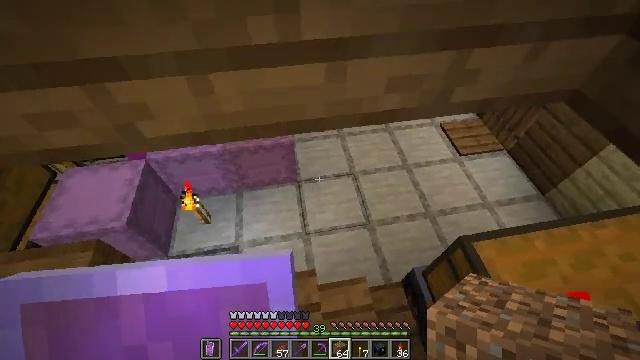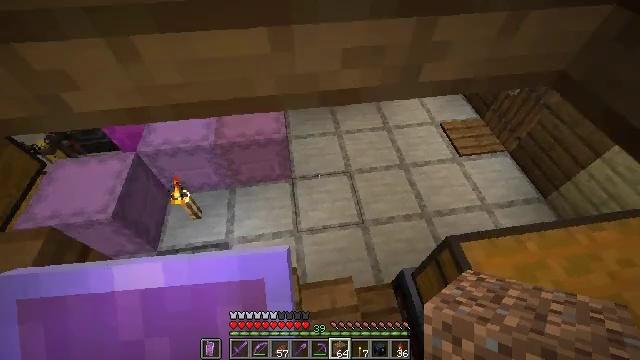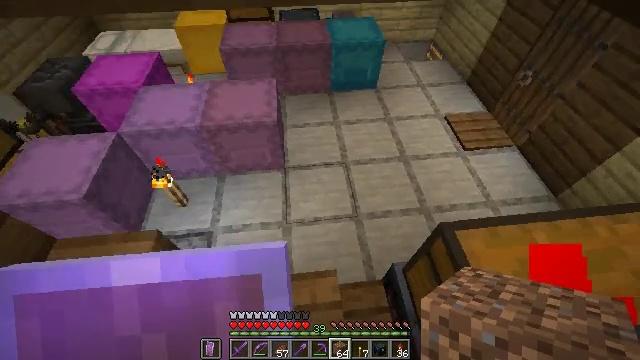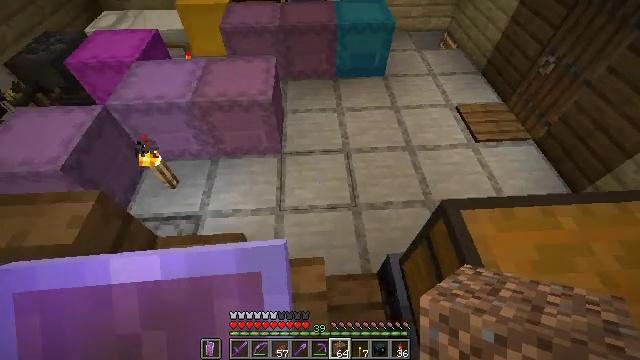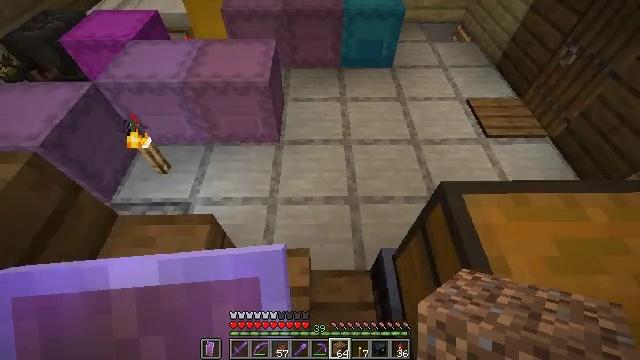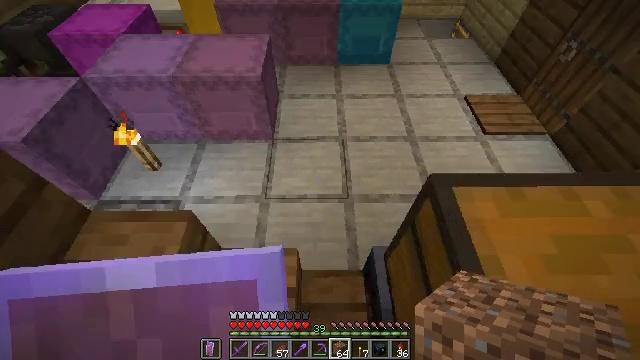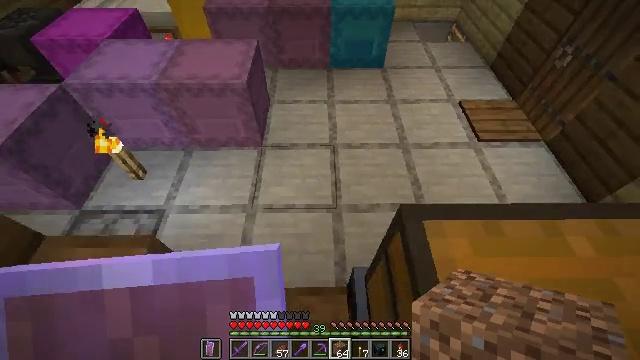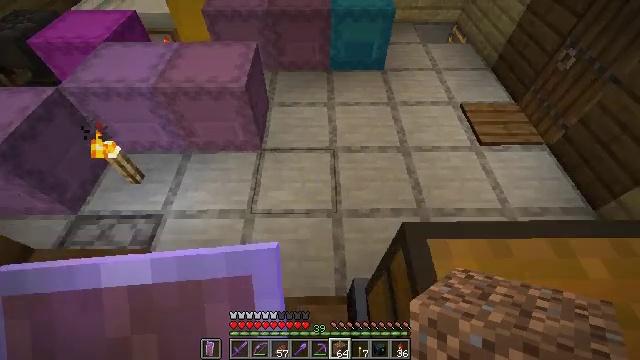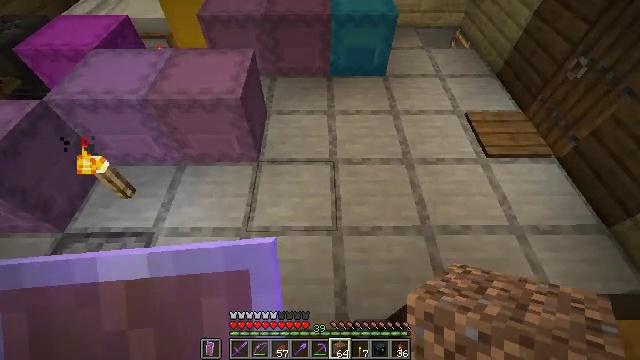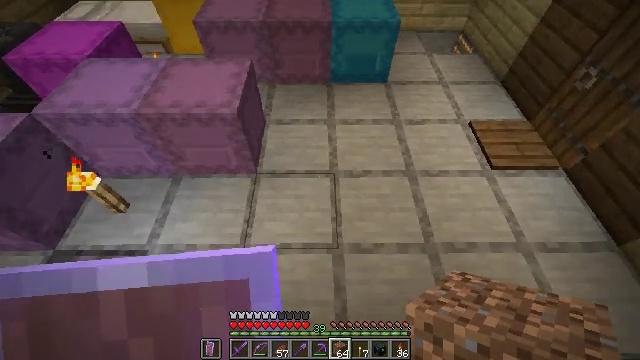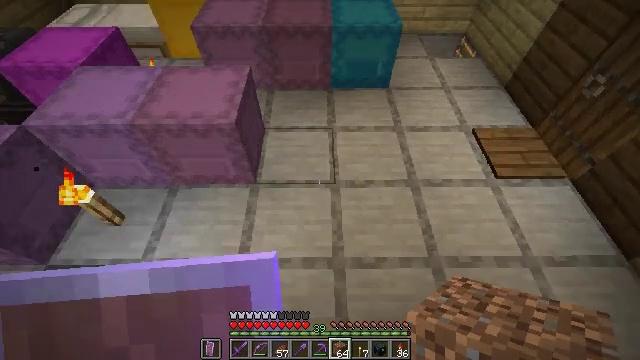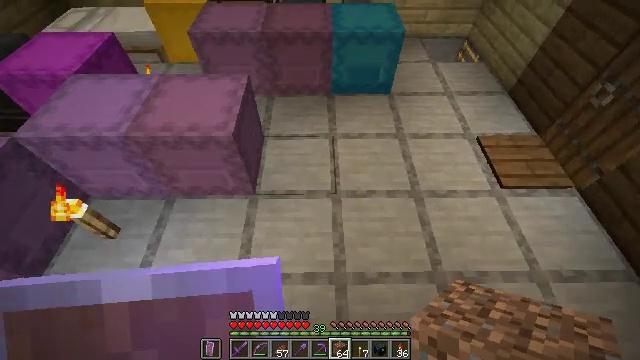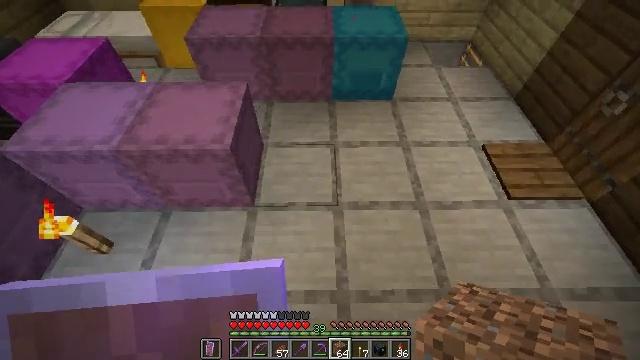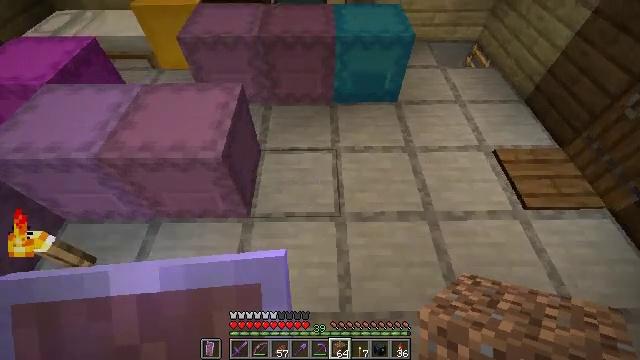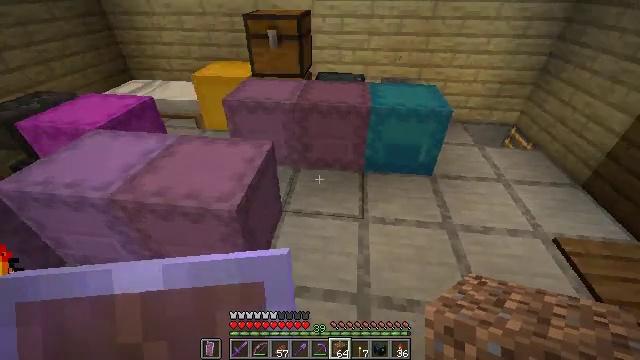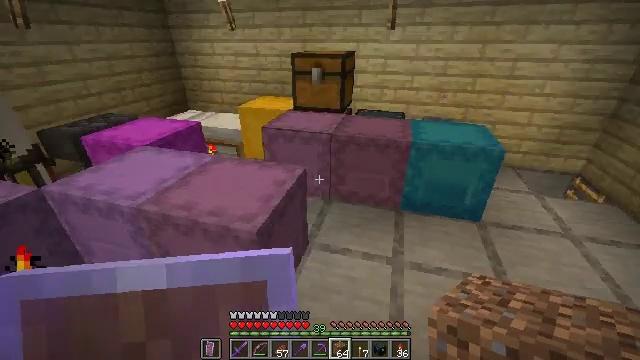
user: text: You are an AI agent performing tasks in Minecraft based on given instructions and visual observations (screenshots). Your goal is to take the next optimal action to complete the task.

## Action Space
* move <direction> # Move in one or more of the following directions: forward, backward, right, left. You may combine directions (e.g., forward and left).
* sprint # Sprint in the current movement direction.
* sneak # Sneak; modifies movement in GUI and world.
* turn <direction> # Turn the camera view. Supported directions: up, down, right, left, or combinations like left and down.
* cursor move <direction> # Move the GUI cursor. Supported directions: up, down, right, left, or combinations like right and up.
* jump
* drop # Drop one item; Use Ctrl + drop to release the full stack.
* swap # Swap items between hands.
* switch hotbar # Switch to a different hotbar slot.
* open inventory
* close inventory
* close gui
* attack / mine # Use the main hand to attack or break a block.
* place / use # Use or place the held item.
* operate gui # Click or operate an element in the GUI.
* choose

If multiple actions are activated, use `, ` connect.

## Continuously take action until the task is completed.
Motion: motion action
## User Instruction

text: Interact with a furnace to make glass.
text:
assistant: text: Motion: move right, turn left
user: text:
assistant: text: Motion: move right, turn left
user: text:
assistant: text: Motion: move right, turn left
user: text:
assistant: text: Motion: move forward and move right, turn left
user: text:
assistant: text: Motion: move forward and move right
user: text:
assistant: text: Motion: move forward and move right
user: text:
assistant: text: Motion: move forward and move right
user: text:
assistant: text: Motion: move forward and move right
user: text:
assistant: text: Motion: move forward
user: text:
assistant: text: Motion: move forward
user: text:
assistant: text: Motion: move forward
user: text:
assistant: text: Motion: move forward
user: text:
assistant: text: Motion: move forward
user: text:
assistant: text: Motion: move forward, turn left and up
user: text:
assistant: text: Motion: move forward, turn left and up
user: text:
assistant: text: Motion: move forward and move right, turn left and up
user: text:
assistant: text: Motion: move forward and move right, turn left and up
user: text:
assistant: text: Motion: move right, turn left and up
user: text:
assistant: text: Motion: move right, turn up
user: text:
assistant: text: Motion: turn up
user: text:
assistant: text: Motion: no_op
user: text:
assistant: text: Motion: no_op
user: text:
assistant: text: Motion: move forward
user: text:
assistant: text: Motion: move forward
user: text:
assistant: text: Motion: move forward, turn right
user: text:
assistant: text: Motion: move forward, turn right and down
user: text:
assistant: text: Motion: move forward
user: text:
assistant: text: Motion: move forward, turn down
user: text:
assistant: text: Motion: move forward, turn left and down
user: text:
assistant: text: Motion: move forward, turn left and down